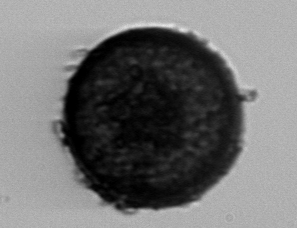
Label: Coscinodiscus